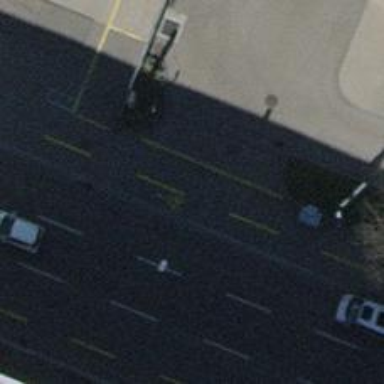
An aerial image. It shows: Unmarked crossing with traffic calming table.